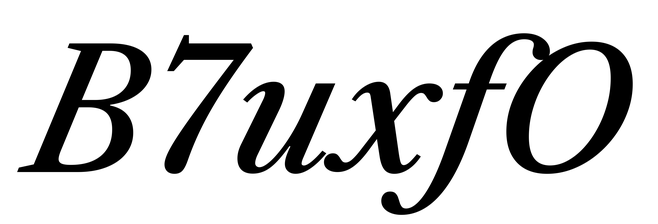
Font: LibreCaslonText-Italic_Medium_Italic